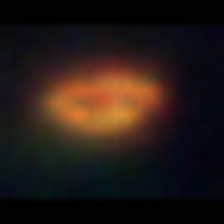
Taxon: Unknown_phyto
Group: Unknown